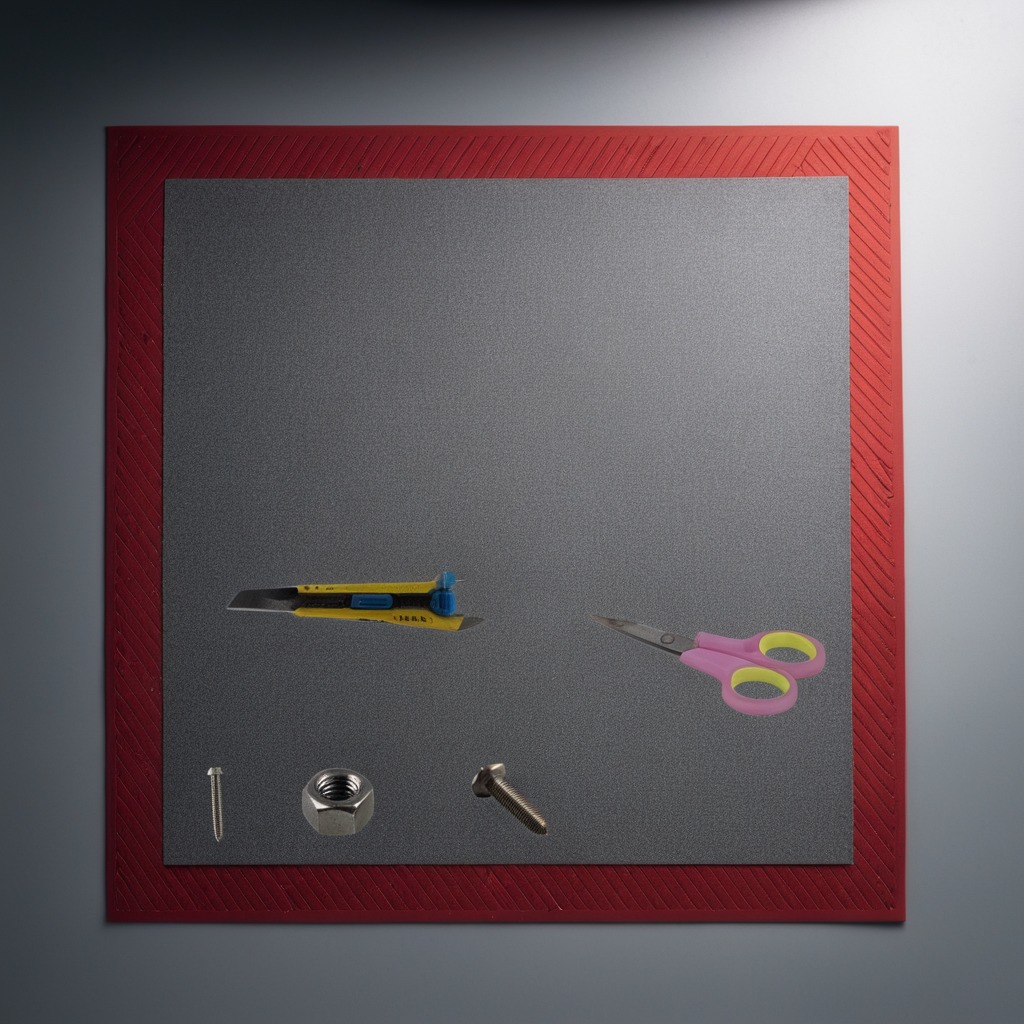
A utility knife, a metal machine screw, an iron nail, a pair of scissors, and a metal nut are lying on a clean granite tabletop covered with a red rubber mat inside a workshop under bright overhead lighting crisp shadows high clarity worn but beneath the mat